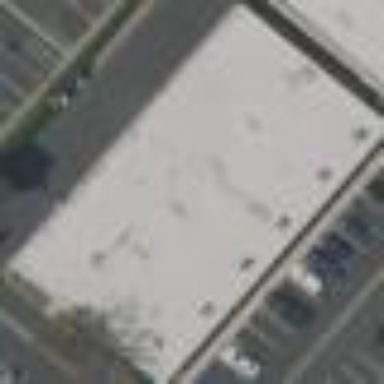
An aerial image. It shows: Commercial building.